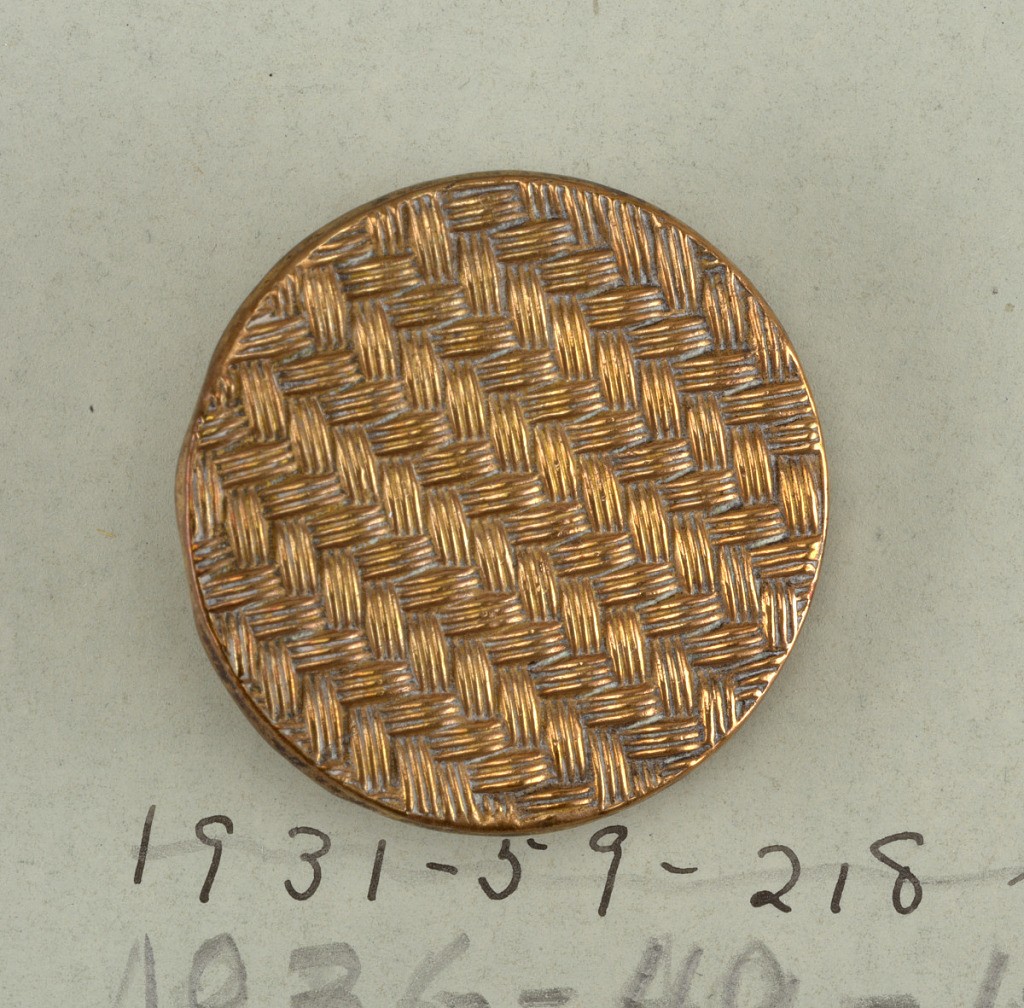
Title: Button
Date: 18th century
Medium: Copper face over bone back
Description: On card 47
Round button with thin copper face over bone back. Crossed strands of gut for sewing. Herringbone design, raised.